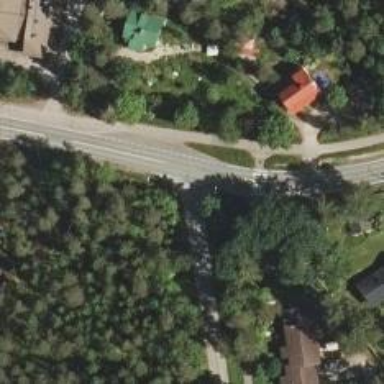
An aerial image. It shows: Road with "give way" sign.